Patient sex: M
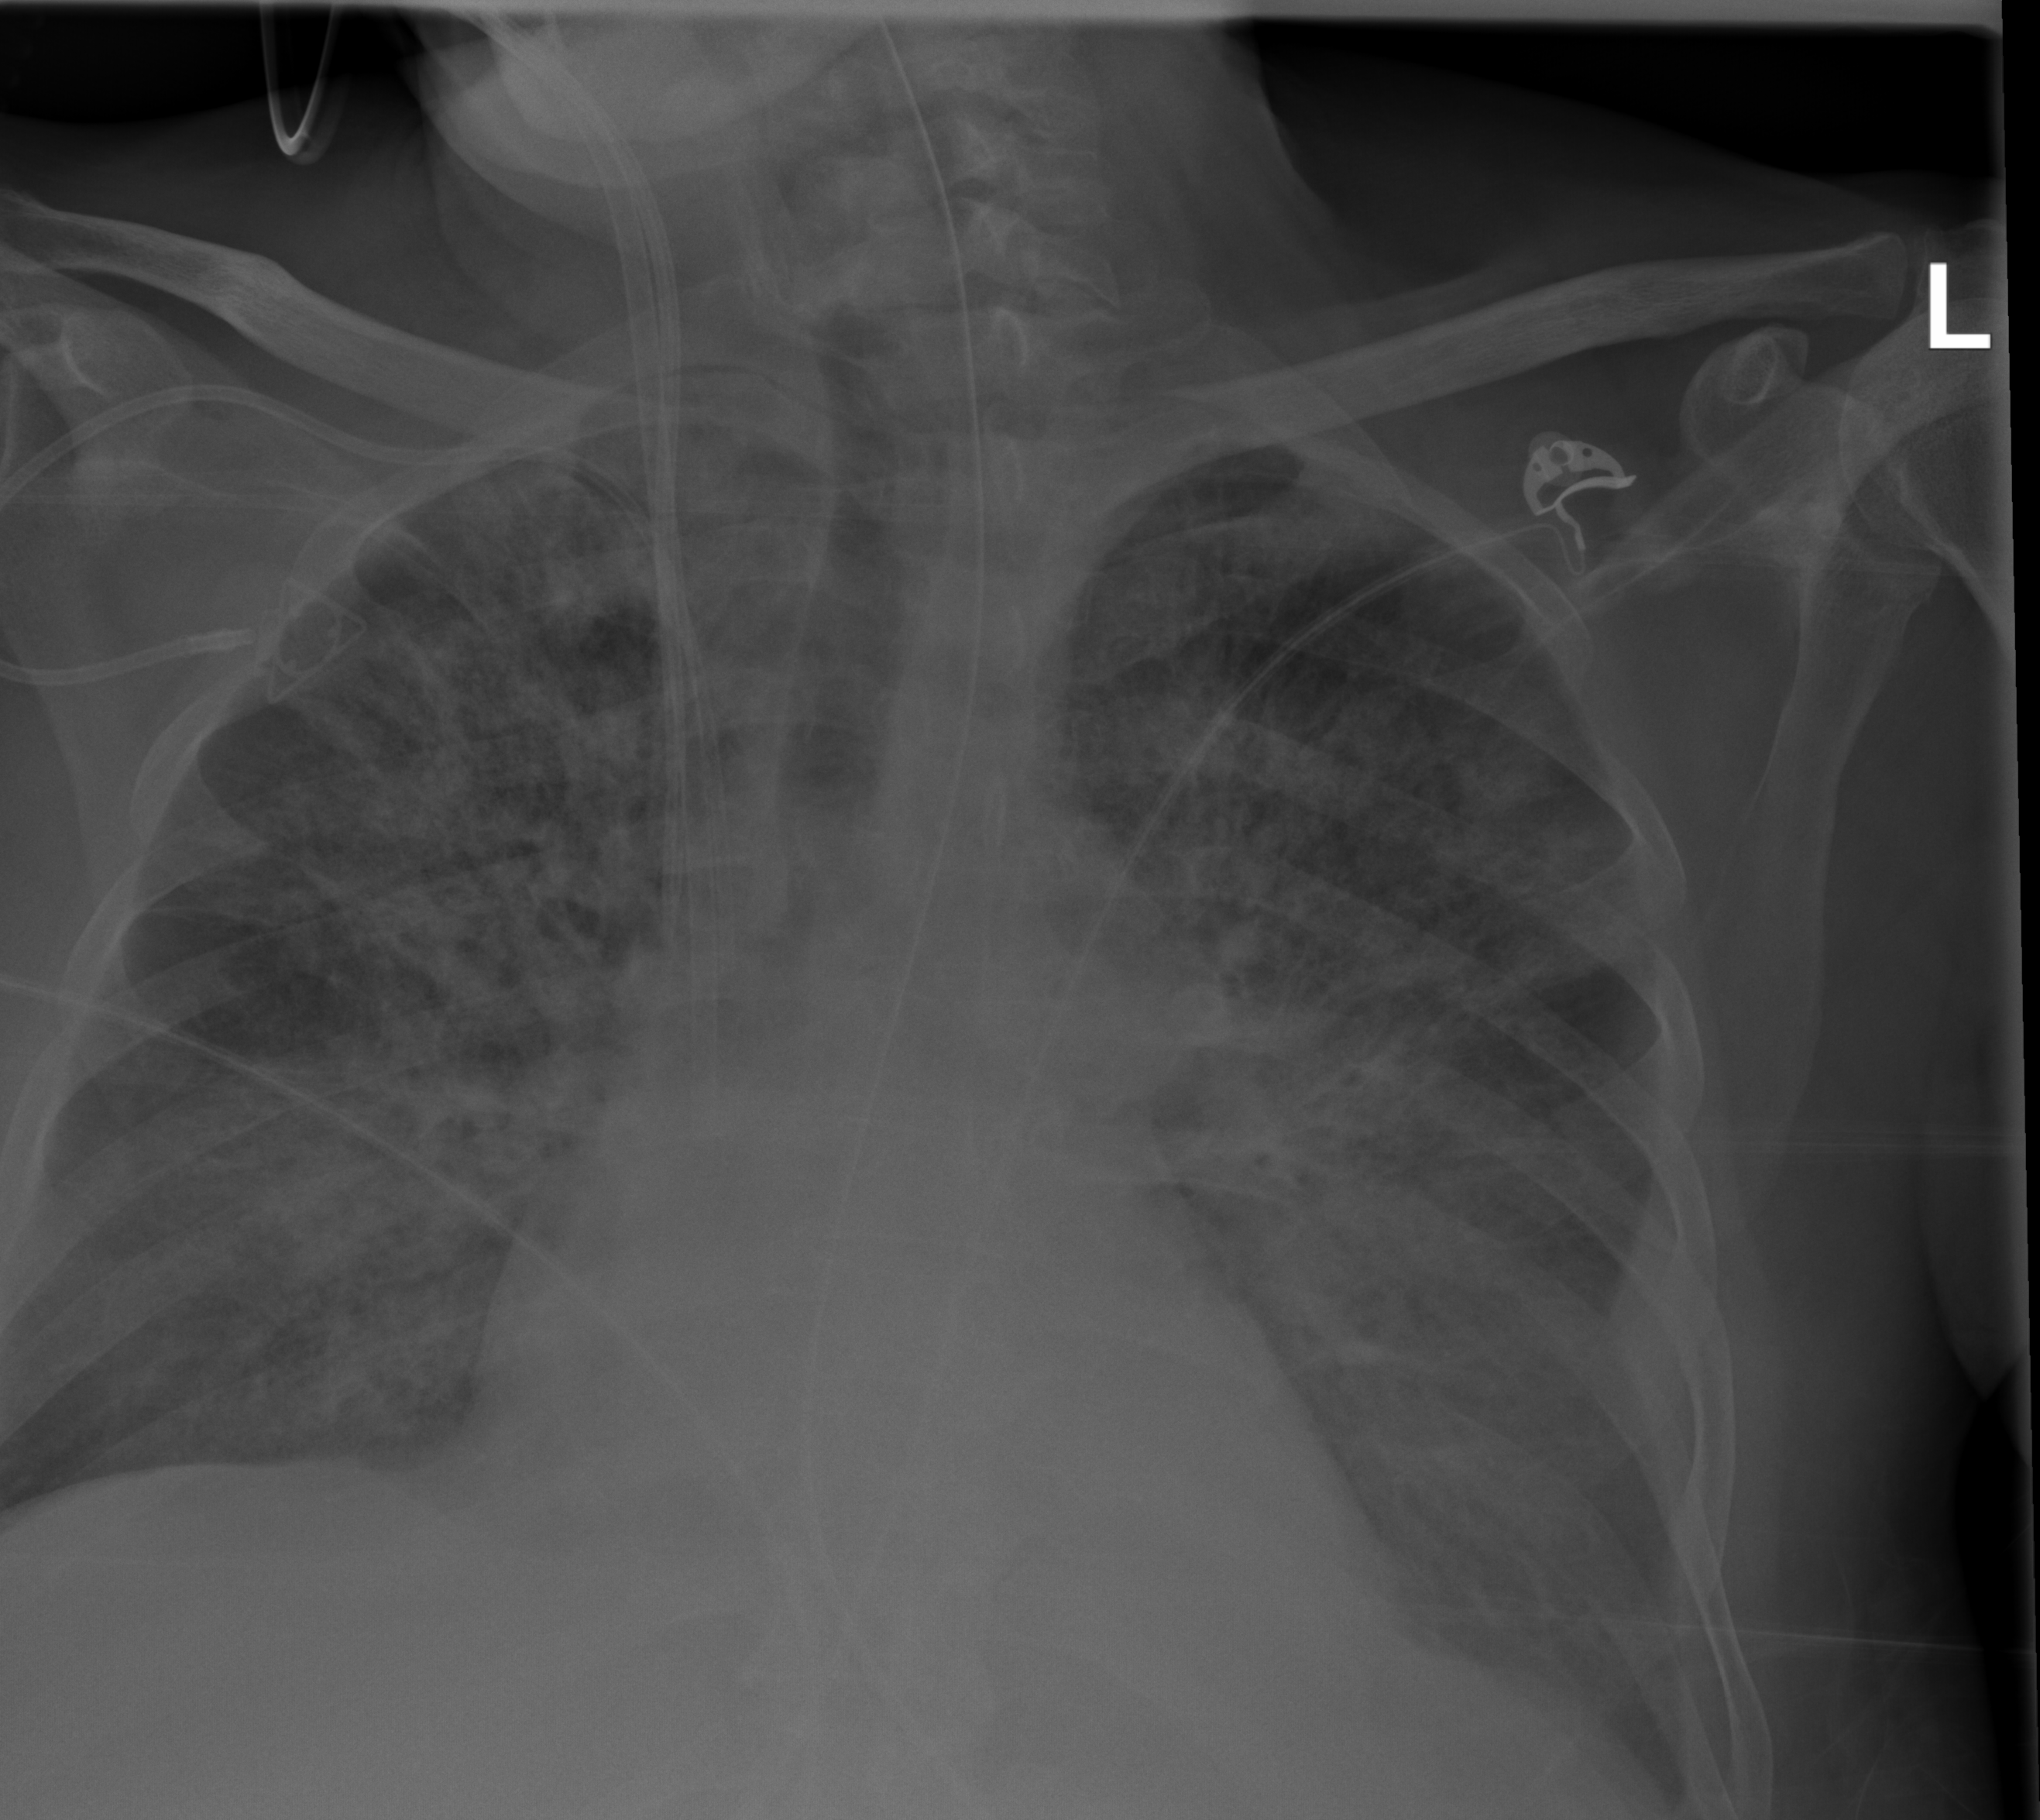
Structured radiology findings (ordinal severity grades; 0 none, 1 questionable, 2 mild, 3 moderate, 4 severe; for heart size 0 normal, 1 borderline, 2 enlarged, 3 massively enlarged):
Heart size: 1
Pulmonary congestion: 3
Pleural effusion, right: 0
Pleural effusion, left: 2
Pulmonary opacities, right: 3
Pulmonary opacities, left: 3
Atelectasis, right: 3
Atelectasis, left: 3